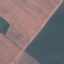
Land use / land cover class: AnnualCrop